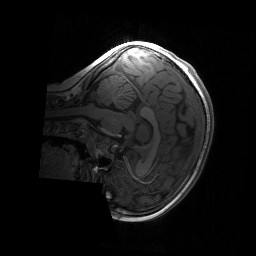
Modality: T1w
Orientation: sagittal
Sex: male
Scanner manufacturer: siemens
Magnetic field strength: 3 T
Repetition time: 1.9 s
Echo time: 0.00243 s